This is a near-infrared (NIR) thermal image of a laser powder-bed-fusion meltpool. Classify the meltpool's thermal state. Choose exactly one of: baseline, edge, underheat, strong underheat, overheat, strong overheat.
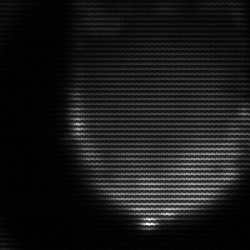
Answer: edge